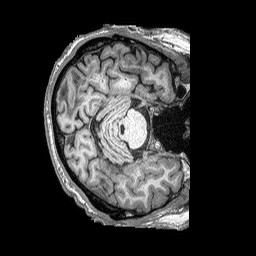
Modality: T1w
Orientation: axial
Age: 58
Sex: male
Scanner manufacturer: siemens
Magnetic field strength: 3 T
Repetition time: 2.53 s
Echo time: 0.00144 s